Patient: sex F, age 73
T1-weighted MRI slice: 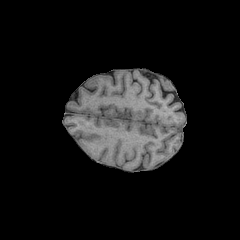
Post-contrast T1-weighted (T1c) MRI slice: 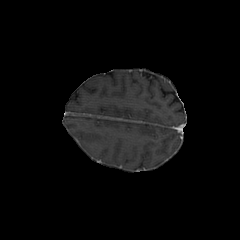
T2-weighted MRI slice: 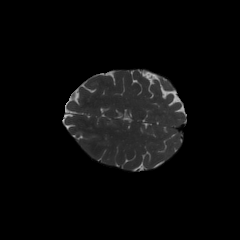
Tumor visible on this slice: no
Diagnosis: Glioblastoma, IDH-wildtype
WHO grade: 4